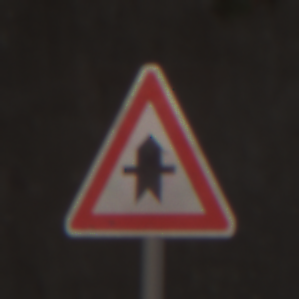
Verkehrszeichen: Vorfahrt
Umgebung: Outdoor, Suburban
Tageszeit: MorningAfternoon
Wetter: PartlyCloudy
Licht: Natural
Jahreszeit: NotSpecified
Kontrast: MediumContrast